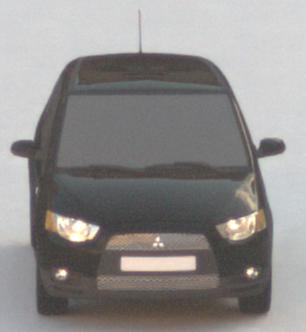
Make: Mitsubishi
Model: Colt 1.1
Detailed model: Colt (VI)
Model produced from: 2008/11
Model produced until: 2010/10
Doors: 3
Color: black
Road condition: dry road
Daytime: sunrise or sunset
Contrast: low contrast